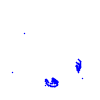
Particle: kaon